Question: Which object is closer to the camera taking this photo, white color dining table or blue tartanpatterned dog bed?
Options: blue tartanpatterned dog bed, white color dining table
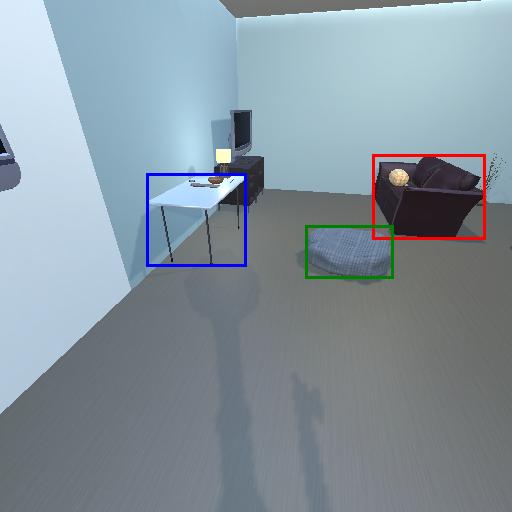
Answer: blue tartanpatterned dog bed